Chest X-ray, PA view. Patient: 61 years old, sex F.
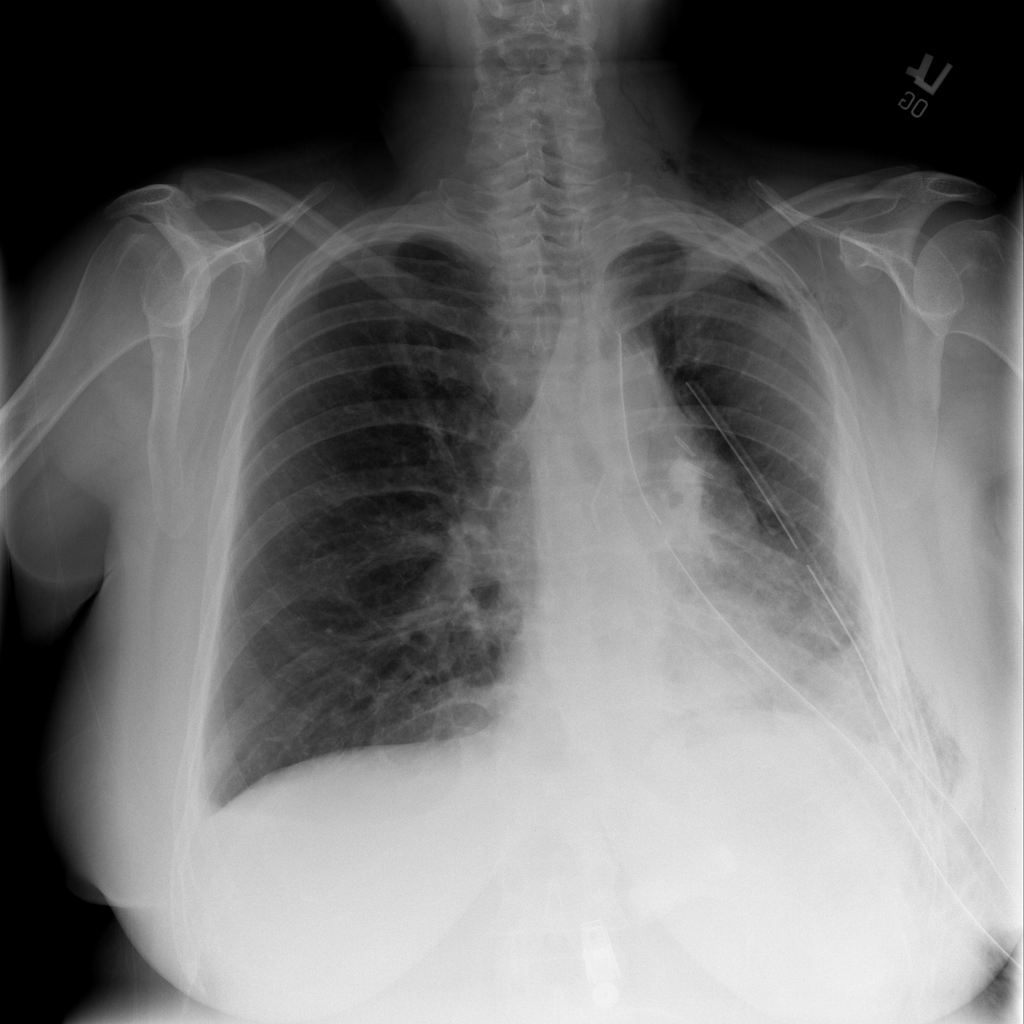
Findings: Emphysema, Pneumothorax